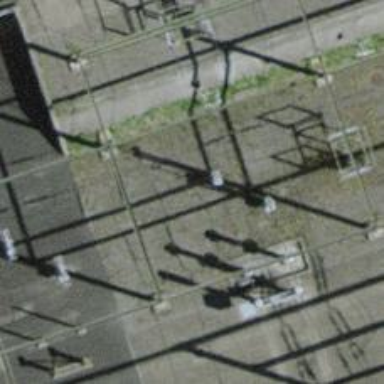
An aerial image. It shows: Power line is depicted.